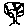
Label: tree